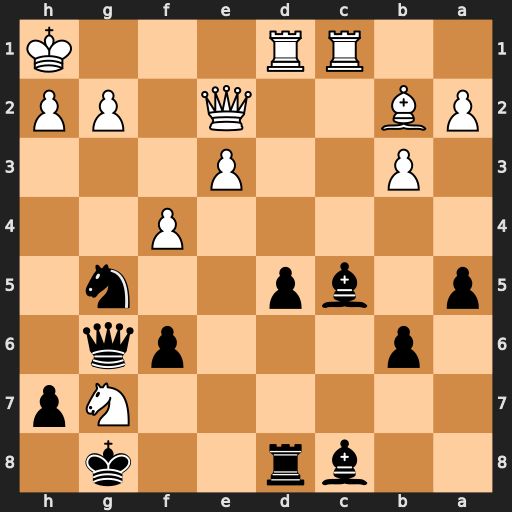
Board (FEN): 2br2k1/6Np/1p3pq1/p1bp2n1/5P2/1P2P3/PB2Q1PP/2RR3K
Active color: b
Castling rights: -
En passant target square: -
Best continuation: Ne4 f5 Qxg7